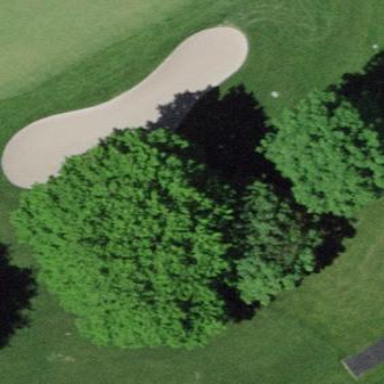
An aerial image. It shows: Bunker on golf course.